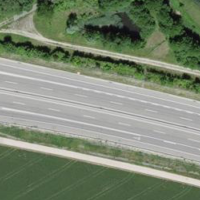
EUNIS habitat code: 57
Species observed at this site:
Pieris rapae
Pholidoptera griseoaptera
Vanessa cardui